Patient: sex F, age 65
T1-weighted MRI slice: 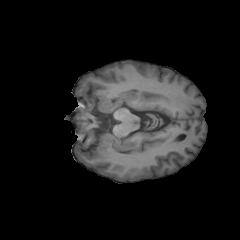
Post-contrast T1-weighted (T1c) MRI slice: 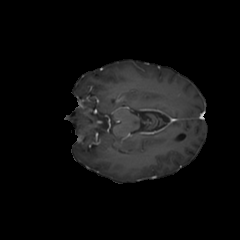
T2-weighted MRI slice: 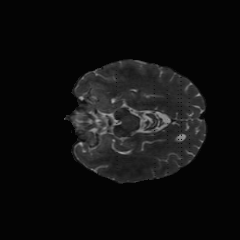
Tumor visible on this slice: no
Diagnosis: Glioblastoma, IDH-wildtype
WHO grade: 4